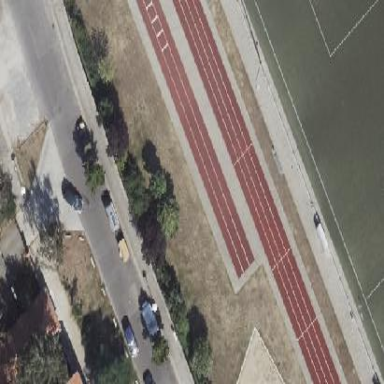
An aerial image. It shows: Long jump track made of tartan surface for athletics.